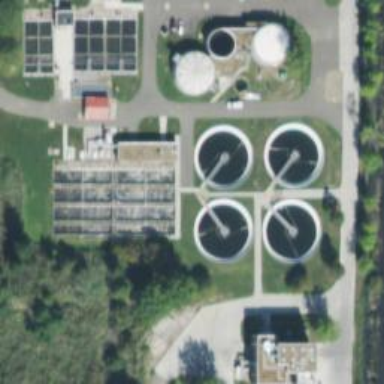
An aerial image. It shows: Wastewater plant.